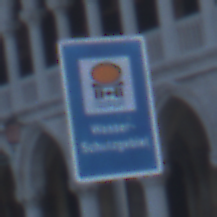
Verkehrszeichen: Wasserschutzgebiet
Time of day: Dawn
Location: Outdoor (Urban)
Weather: Clear
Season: NotSpecified
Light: Natural